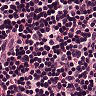
Metastatic tissue present: no